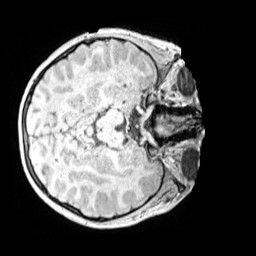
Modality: MP2RAGE
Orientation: axial
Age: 9
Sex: male
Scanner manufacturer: siemens
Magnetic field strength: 3 T
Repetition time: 4 s
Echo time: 0.00299 s